Question: Apologies for what is probably a very simple question with a very simple answer. No matter what I do, I can't get this to look like I'm wanting.
Basically, we're going to have 4 advertisements, each 140x140, spread evenly across a container that is 660px wide. But to start, we're only going to have 2 (Will increase to 4 as advertiser demand increases). So right now, I'd like to have 2 140x140 containers centered in a 660px wide div, with a gap between them. As containers 3 and 4 are added to this row, 1 and 2 should be shifted left automatically by simply adding a new container based on containers 1 and 2.
Basically, what I'm wanting is that if I have one ad in the container, it is centered. If I have two ads in the zone, they are centered. 3, centered. 4, centered. Each must be in its own container as the ad script inserts the ad based on container ID.

I hope this is clear, but if not please let me know. I can get the 4 containers to line up with each other by simply float: left'ing each one of them, but when there are only two containers in the row, this keeps things from being centered unless I add an offset (Which then has to be recalculated when we add another advertisement to the row).
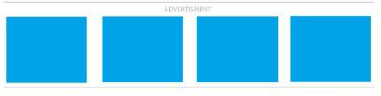
Answer: You can use 'text-align:center' on the parent class and 'display:inline-block' for the children. They will be centered regardless of how many there are
<URL>. Try removing the ad elements to see for yourself